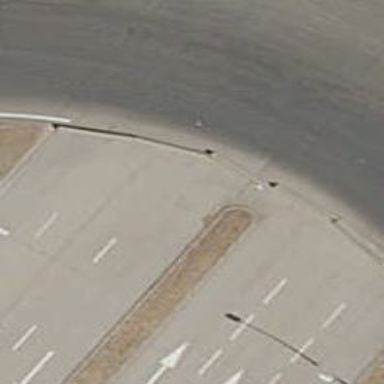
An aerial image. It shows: Jersey barrier.